Field crop: maize
Growth stage: 2
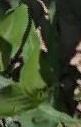
Species: maize